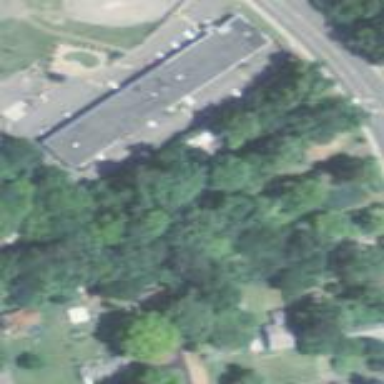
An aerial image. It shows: Motel building.